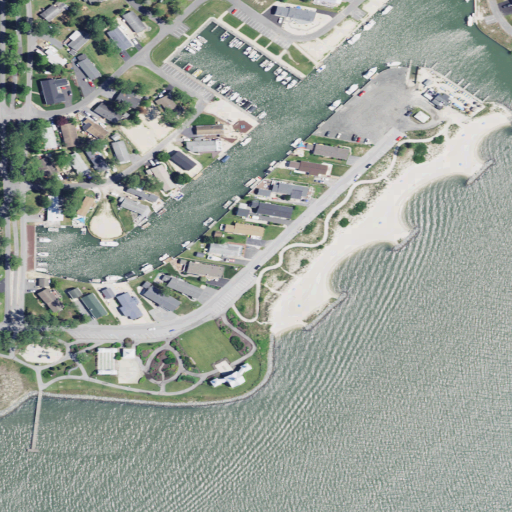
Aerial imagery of cape in Delaware named Big Ditch Point containing medium intensity development, open water, high intensity development, low intensity development, barren land, and herbaceous wetlands